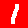
Digit: 1